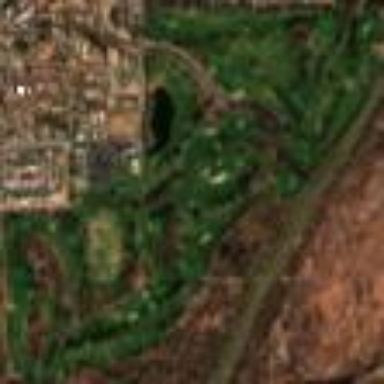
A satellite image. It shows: Golf course surrounded by greenery.